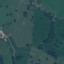
Label: Pasture